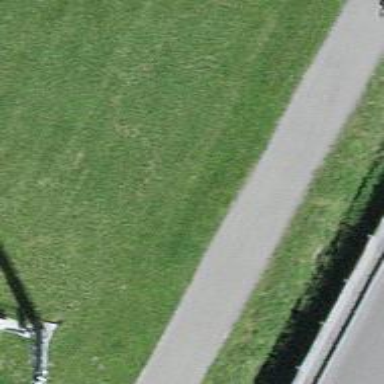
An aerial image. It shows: Agricultural path with asphalt surface suitable for agricultural vehicles.